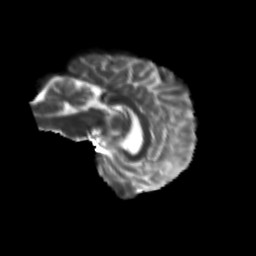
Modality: T2w
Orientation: sagittal
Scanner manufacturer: siemens
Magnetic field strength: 3 T
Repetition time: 9.2 s
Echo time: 0.084 s